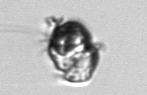
Label: Proterythropsis